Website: walmart
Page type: customer-info-address
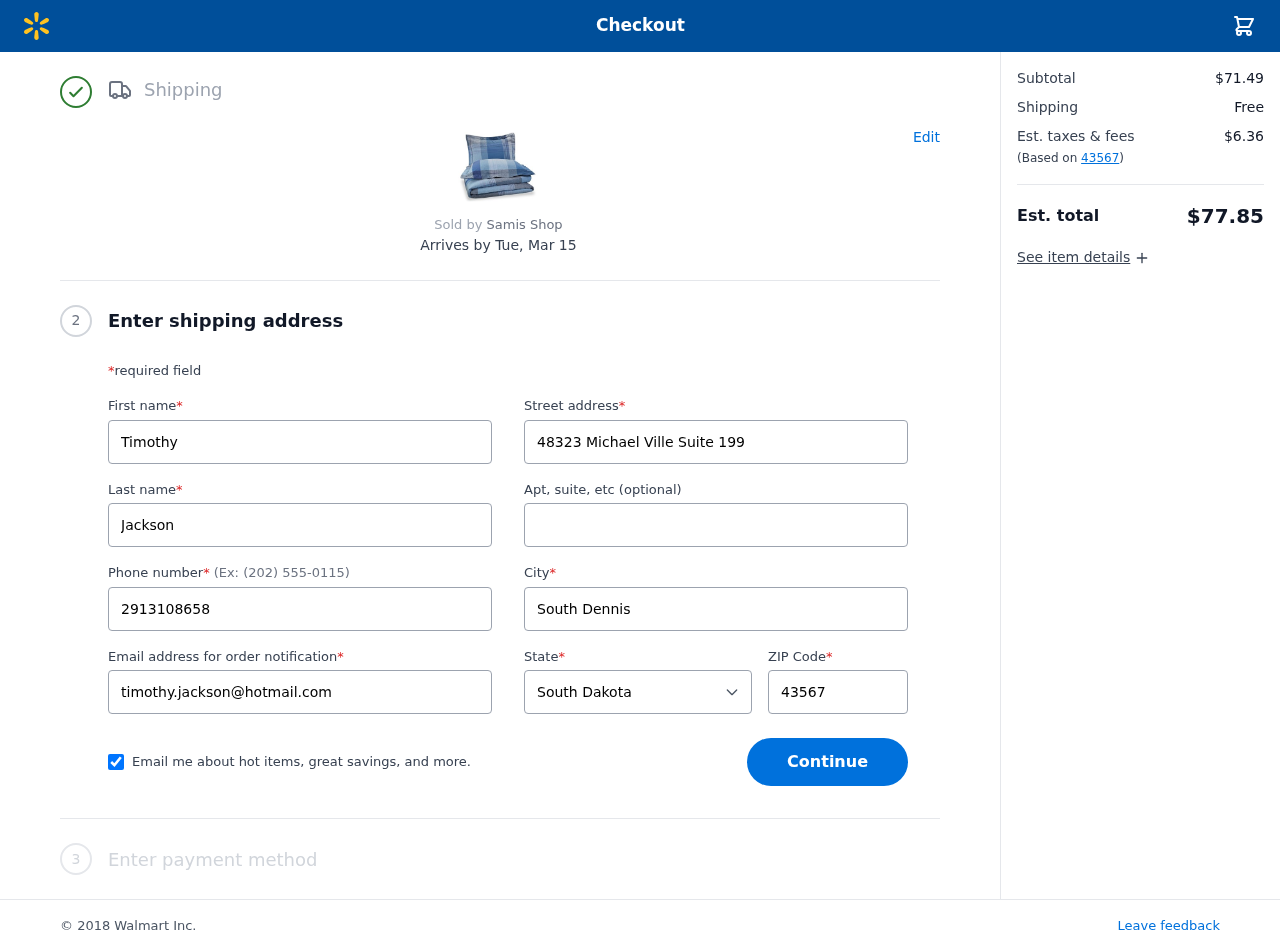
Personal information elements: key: PII_CITY
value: South Dennis
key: PII_EMAIL
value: timothy.jackson@hotmail.com
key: PII_FIRSTNAME
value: Timothy
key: PII_LASTNAME
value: Jackson
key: PII_PHONE
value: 2913108658
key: PII_POSTCODE
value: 43567
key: PII_STATE
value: South Dakota
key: PII_STREET
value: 48323 Michael Ville Suite 199
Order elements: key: ORDER_DELIVERY_DATE
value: Tue, Mar 15
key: ORDER_SUBTOTAL
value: $71.49
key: ORDER_SHIPPING_COST
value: Free
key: ORDER_TAX
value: $6.36
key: ORDER_TOTAL
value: $77.85